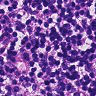
Metastatic tissue present: no